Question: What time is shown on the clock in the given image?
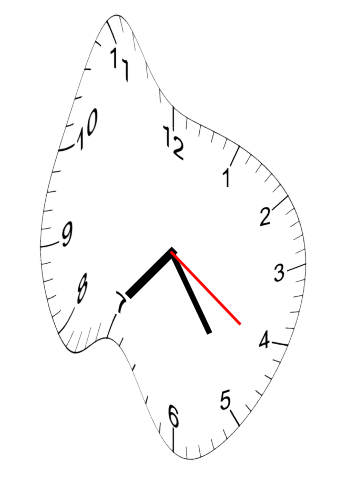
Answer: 07:24:21